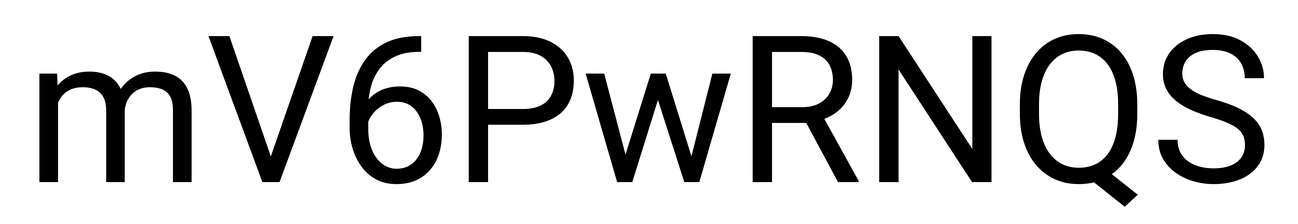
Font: Roboto_Regular